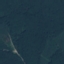
Land use / land cover: Forest